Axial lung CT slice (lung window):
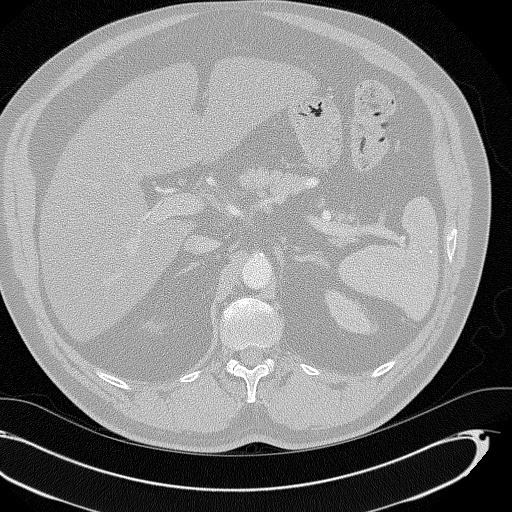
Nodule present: no